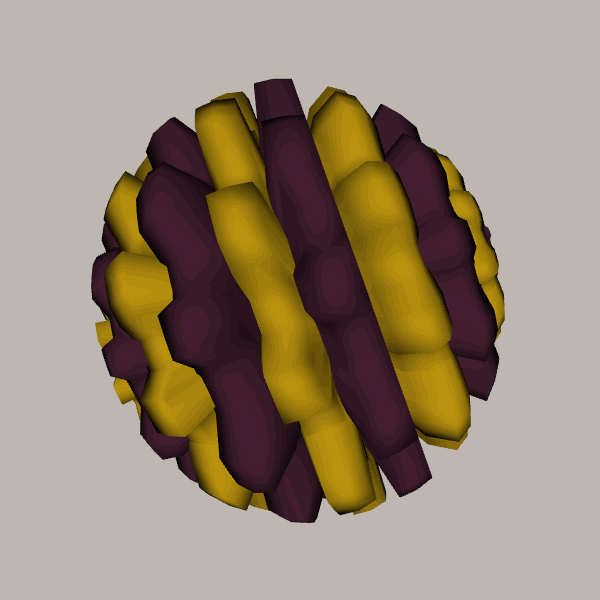
Background: light